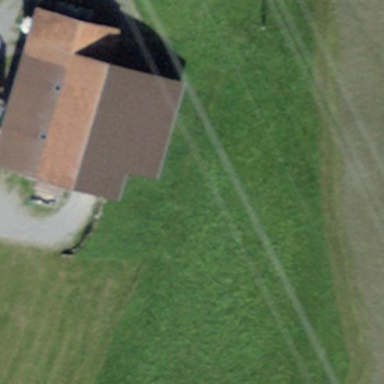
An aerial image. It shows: Rural barn.